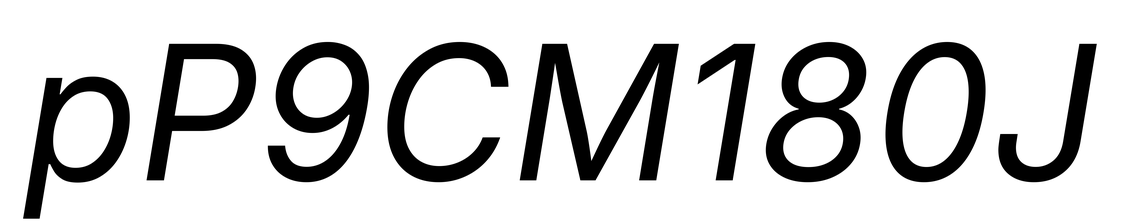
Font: Inter-Italic_Italic